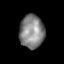
Tissue: lung
Cell type: T cells
Senescence score: 0.2334
Nuclear area (px): 812
Mean DAPI intensity: 131.695